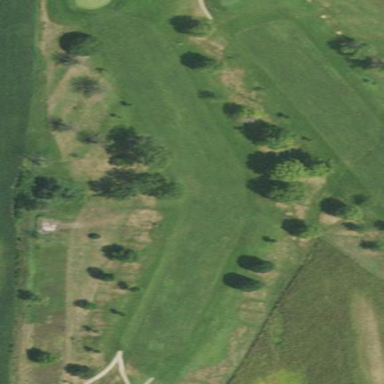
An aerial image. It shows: Grassy area designated as golf fairway.